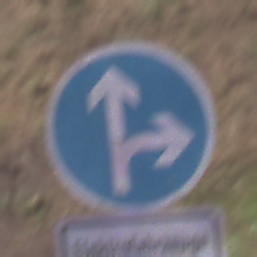
Verkehrszeichen: VorgeschriebeneFahrtrichtungGeradeausOderRechts
Zusatzzeichen unten: BesondereFahrzeugeUndTransportgueter10
Umgebung: Outdoor, RoadRail
Tageszeit: Midday
Wetter: Clear
Licht: Natural
Jahreszeit: NotSpecified
Kontrast: HighContrast